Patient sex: M
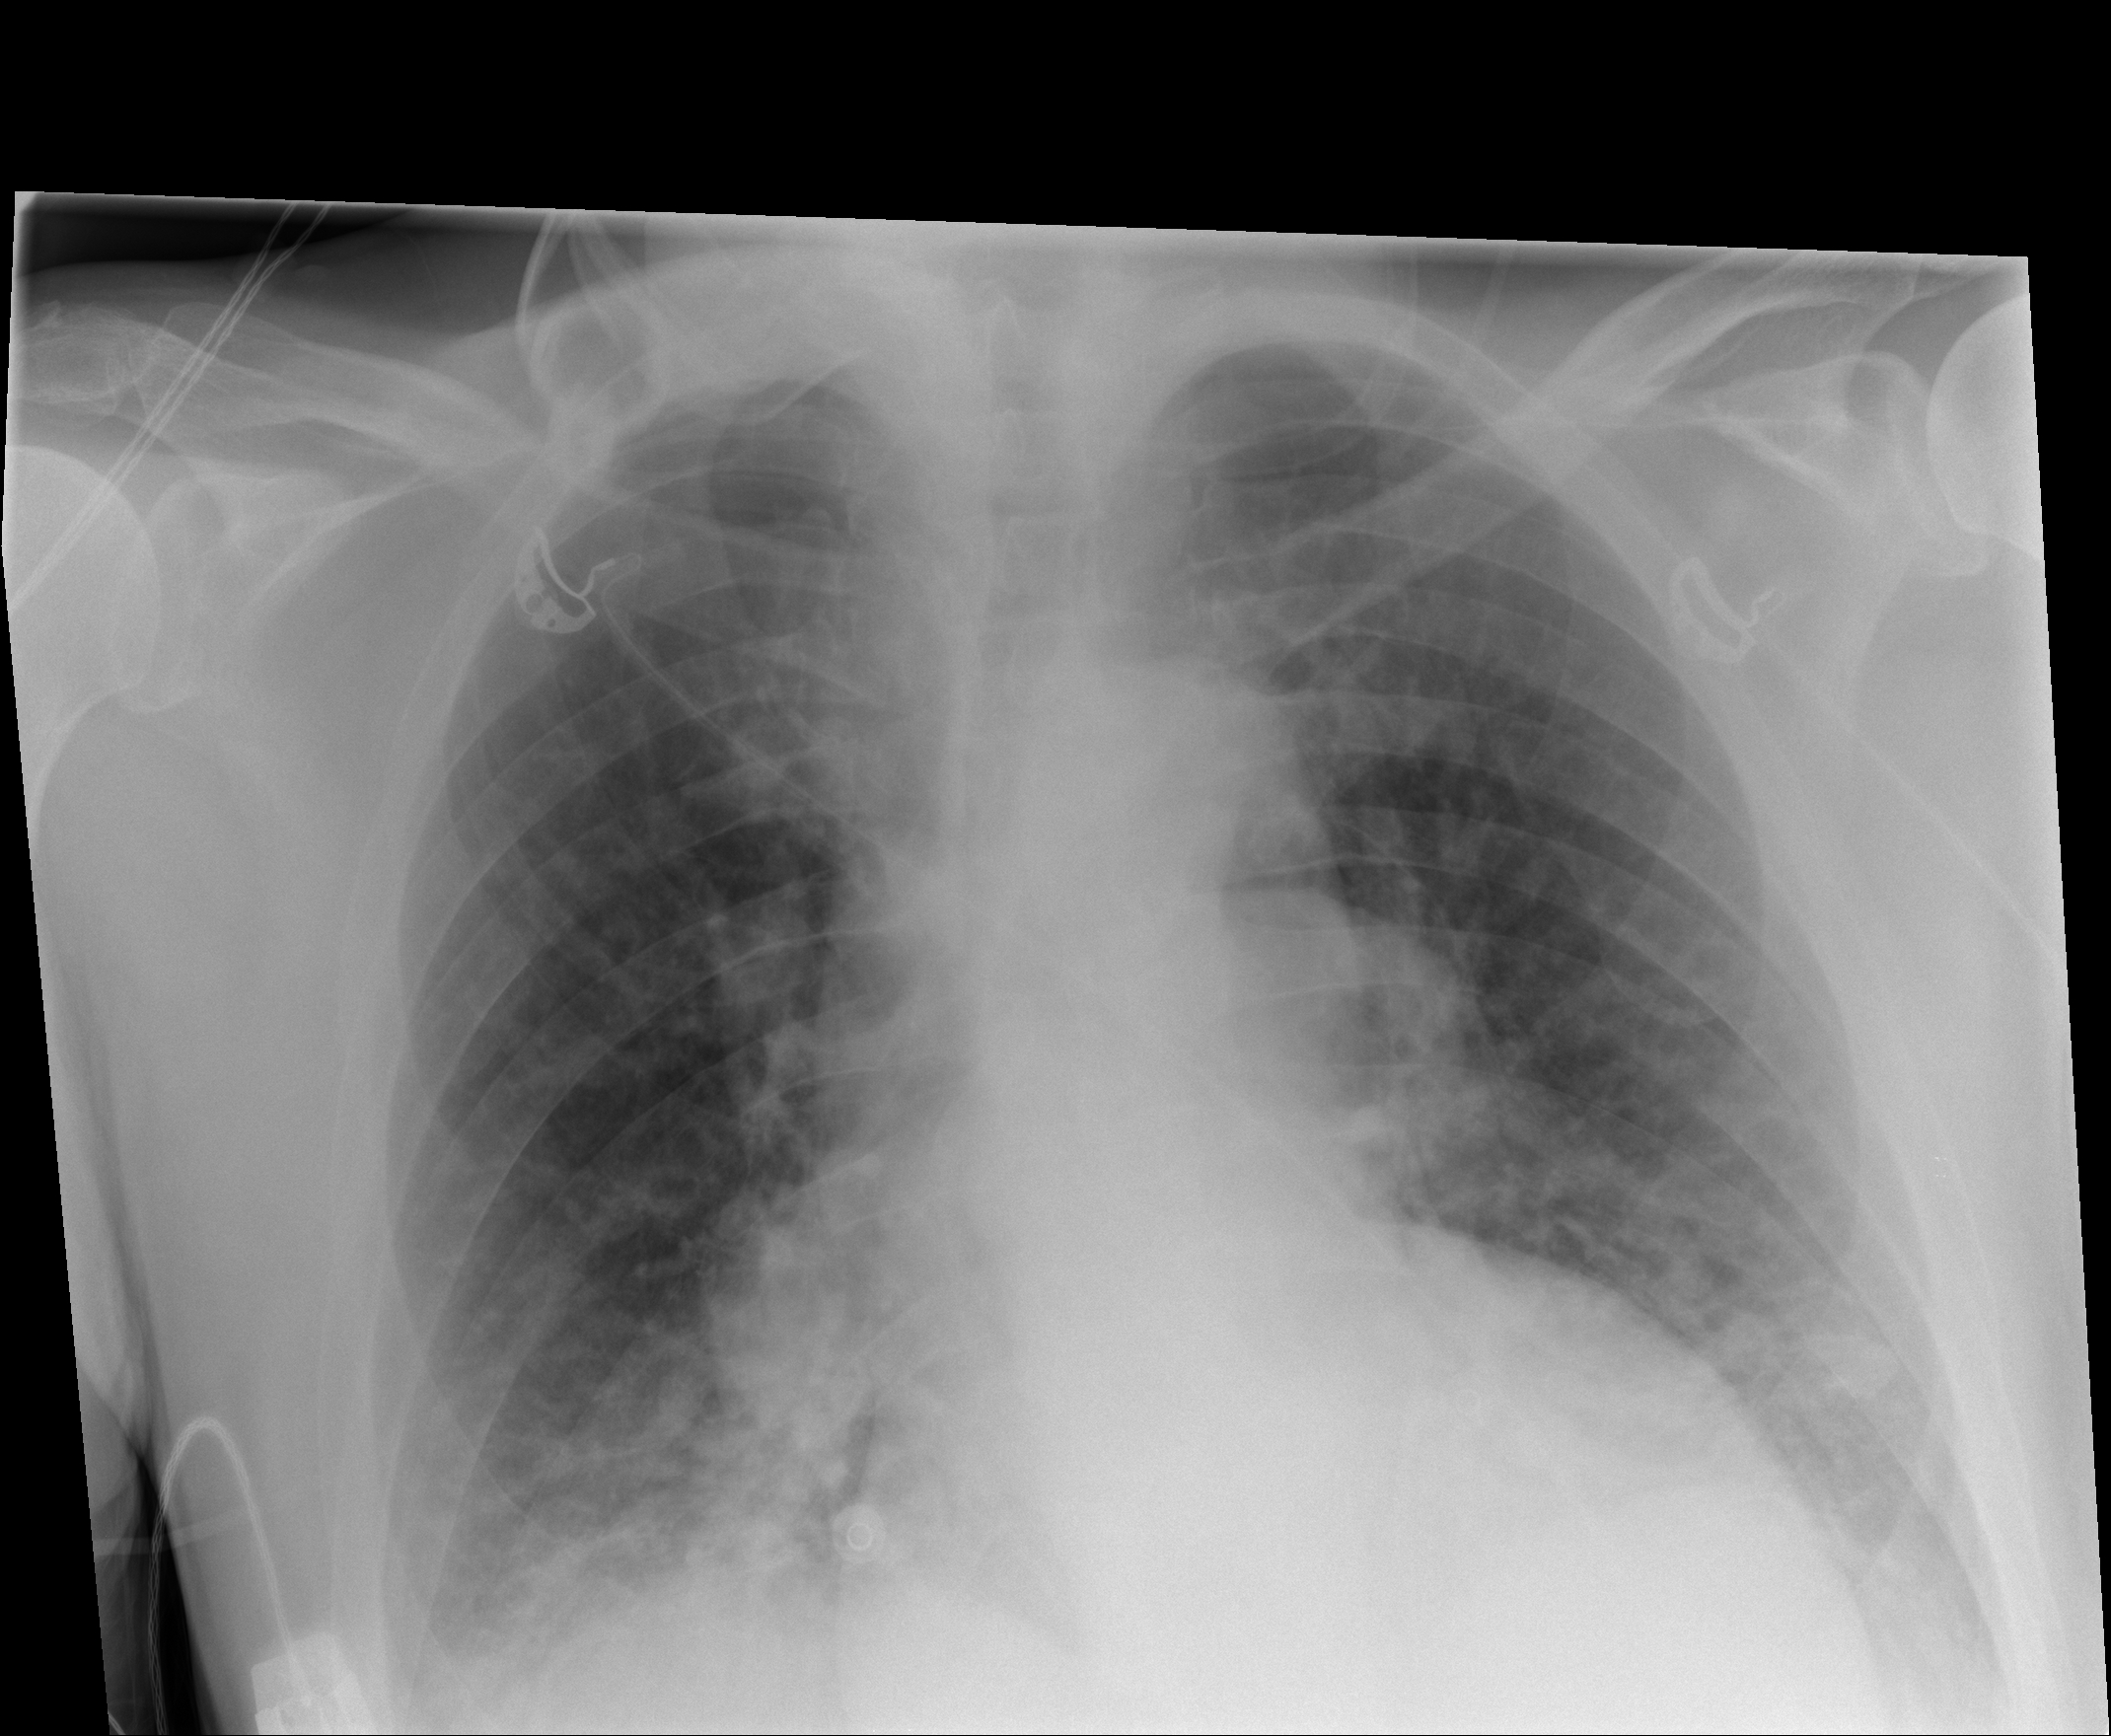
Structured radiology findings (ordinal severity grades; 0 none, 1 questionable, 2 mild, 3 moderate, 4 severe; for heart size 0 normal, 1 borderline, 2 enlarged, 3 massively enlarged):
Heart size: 2
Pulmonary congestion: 2
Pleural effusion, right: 2
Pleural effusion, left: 2
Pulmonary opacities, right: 0
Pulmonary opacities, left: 0
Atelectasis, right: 2
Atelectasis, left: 2